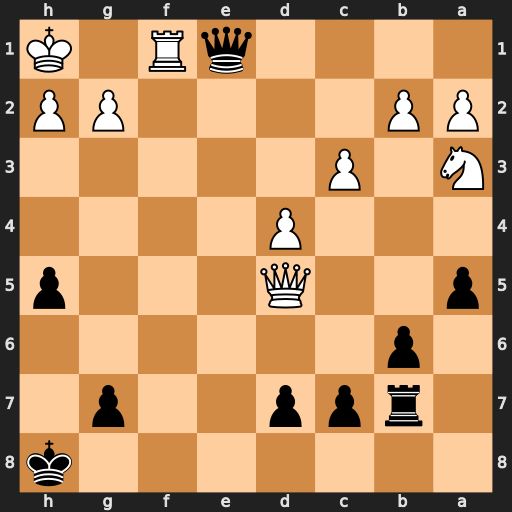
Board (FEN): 7k/1rpp2p1/1p6/p2Q3p/3P4/N1P5/PP4PP/4qR1K
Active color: b
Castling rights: -
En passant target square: -
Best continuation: Qxf1#